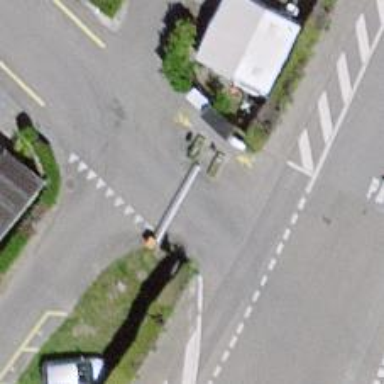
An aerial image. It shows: Lift gate barrier.